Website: walmart
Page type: account-selection
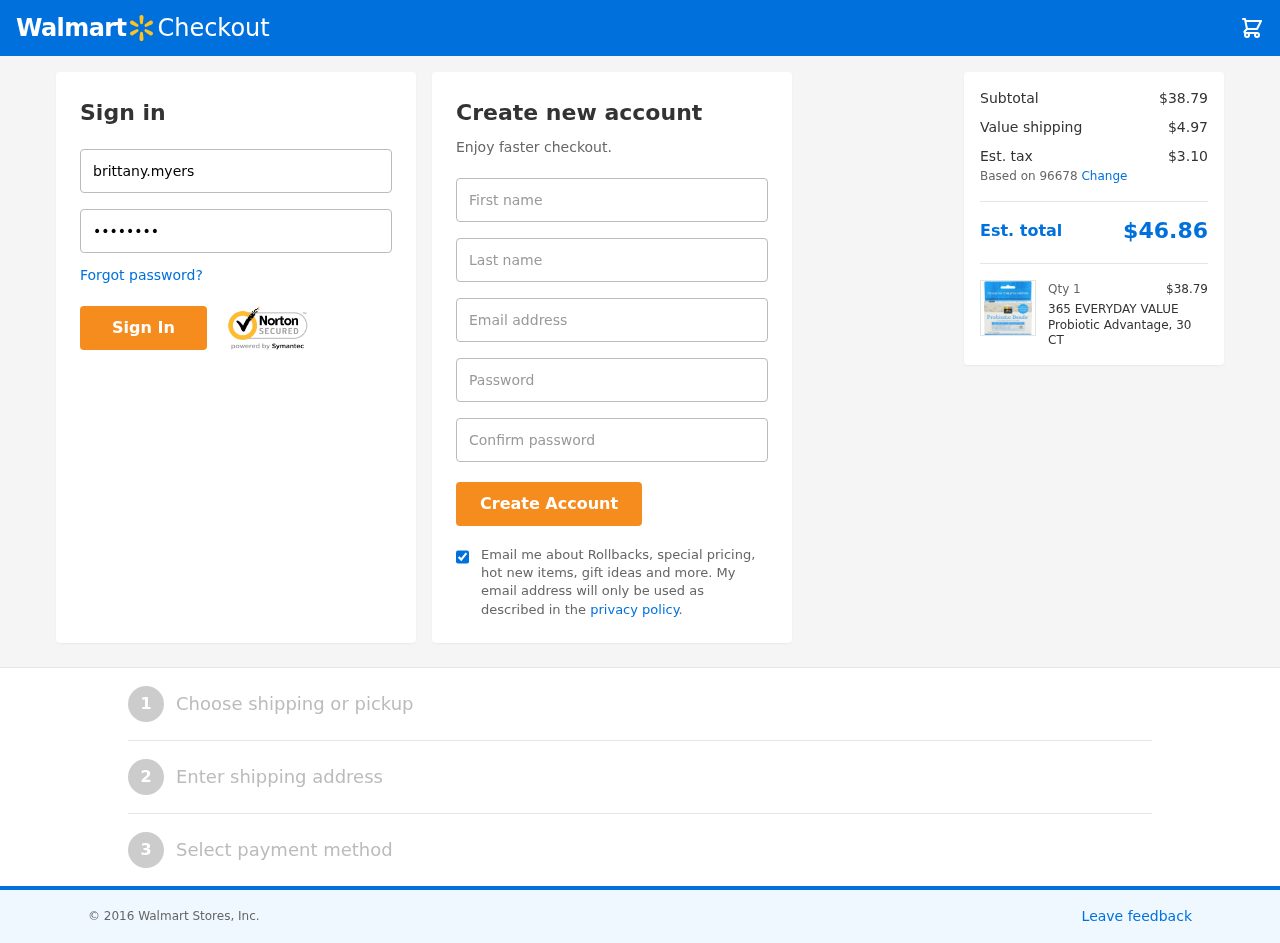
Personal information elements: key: PII_EMAIL
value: brittany.myers@gmail.com
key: PII_FIRSTNAME
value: Brittany
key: PII_LASTNAME
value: Myers
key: PII_LOGIN_USERNAME
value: brittany.myers
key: PII_POSTCODE
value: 96678
Product elements: key: PRODUCT1_NAME
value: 365 EVERYDAY VALUE Probiotic Advantage, 30 CT
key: PRODUCT1_PRICE
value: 38.79
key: PRODUCT1_QUANTITY
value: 1
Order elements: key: ORDER_SUBTOTAL
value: $38.79
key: ORDER_SHIPPING_COST
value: $4.97
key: ORDER_TAX
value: $3.10
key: ORDER_TOTAL
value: $46.86